Question: I am trying to produce binary numbers using C's 'itoa' function and C++ 'setfill' and 'setw' function. If I use only 'itoa', the output displayed does not have proper '0' padding.
This is a small code snippet.
'''
int s = 8;
for (int i = 1; i<s;i++)
{
itoa(i,buffer,2);
cout<<setfill('0')<<setw(3)<<endl;
cout<<buffer<<endl;
}
'''
Now it does a great job in printing out the output.
If I hadn't used setfill and setw, the formatting would have been something like
'''
1
10
11
100
101
110
111
'''
instead of
'''
001
010
011
100
101
110
111
'''
Now I want to store the padded binary numbers produced and store it into a vector. Is it possible?
I think I have got a solution using bitset, and it works fine.
'''
std::ostringstream oss;
int s = 3;
for (int i = 1; i<s;i++)
{
itoa(i,buffer,2);
oss<<setfill('0')<<setw(3);
oss<<buffer;
string s = oss.str();
cout<<s<<'
'<<endl;
};
'''
However, I just want to point out that the solution I obtained looks some this!
Can it manipulated by flushing out streams in consecutive iterations. Its just an afterthought.
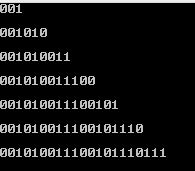
Answer: Consider using a 'bitset' instead of 'itoa':
'''
#include <bitset>
#include <iostream>
#include <string>
#include <vector>
int main() {
std::vector<std::string> binary_representations;
int s = 8;
for (int i = 1; i < s; i++)
{
binary_representations.push_back(std::bitset<3>(i).to_string());
}
}
'''
EDIT: If you need a variable length, one possibility is
'''
// Note: it might be better to make x unsigned here.
// What do you expect to happen if x < 0?
std::string binary_string(int x, std::size_t len) {
std::string result(len, '0');
for(std::string::reverse_iterator i = result.rbegin(); i != result.rend(); ++i) {
*i = x % 2 + '0';
x /= 2;
}
return result;
}
'''
and then later
'''
binary_representations.push_back(binary_string(i, 3));
'''